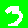
Digit: 3